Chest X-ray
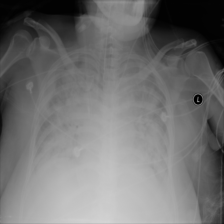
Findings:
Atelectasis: negative
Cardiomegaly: negative
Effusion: negative
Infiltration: negative
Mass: negative
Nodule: negative
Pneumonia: negative
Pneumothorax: negative
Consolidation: negative
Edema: positive
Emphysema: negative
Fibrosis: negative
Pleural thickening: negative
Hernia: negative